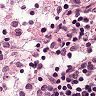
Metastatic tissue present: no